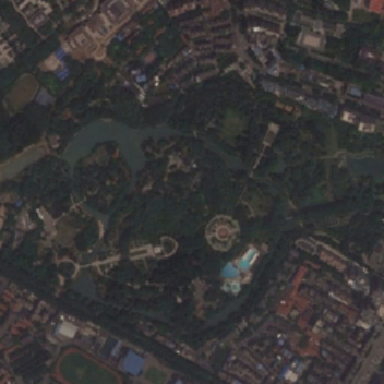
The park covers a wide area and is located in the center of the city .